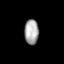
Tissue: prostate
Cell type: Fibroblasts
Senescence score: 0.6852
Nuclear area (px): 346
Mean DAPI intensity: 169.234